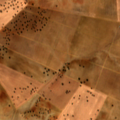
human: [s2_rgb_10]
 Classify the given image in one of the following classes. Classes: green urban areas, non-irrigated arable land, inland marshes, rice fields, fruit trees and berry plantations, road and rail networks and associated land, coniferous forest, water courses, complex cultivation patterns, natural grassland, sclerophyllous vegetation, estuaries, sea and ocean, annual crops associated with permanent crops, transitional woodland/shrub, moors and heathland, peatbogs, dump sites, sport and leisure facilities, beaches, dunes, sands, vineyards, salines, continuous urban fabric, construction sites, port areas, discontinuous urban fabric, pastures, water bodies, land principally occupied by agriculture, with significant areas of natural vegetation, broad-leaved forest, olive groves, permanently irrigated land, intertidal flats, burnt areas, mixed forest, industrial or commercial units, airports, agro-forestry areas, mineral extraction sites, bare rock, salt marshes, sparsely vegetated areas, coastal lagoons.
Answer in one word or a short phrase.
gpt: non-irrigated arable land, olive groves, agro-forestry areas